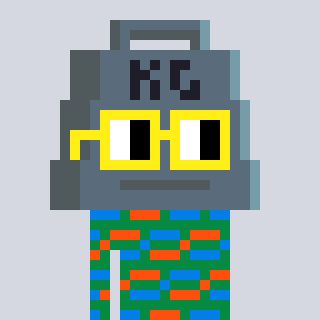
a pixel art character with square yellow glasses, a weight-shaped head and a green-colored body on a cool background